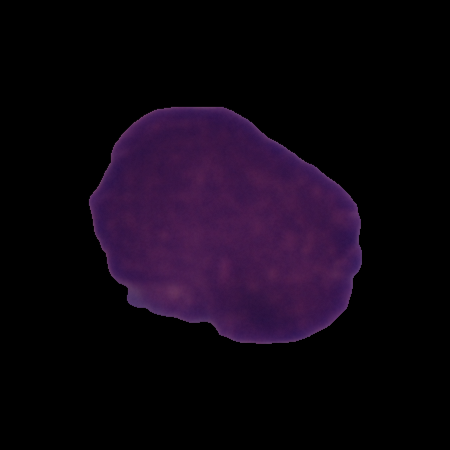
Label: cancer